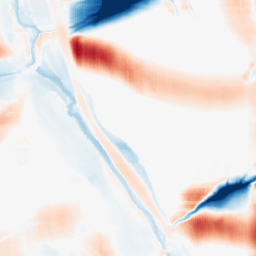
Category: morphological
Decomposition family: morphological_square
Decomposition parameters: operation: average
size: 50
Upsampling method: sinc_hamming
Upsampling parameters: scale: 2
kernel_size: 4
Upsampling scale: 2